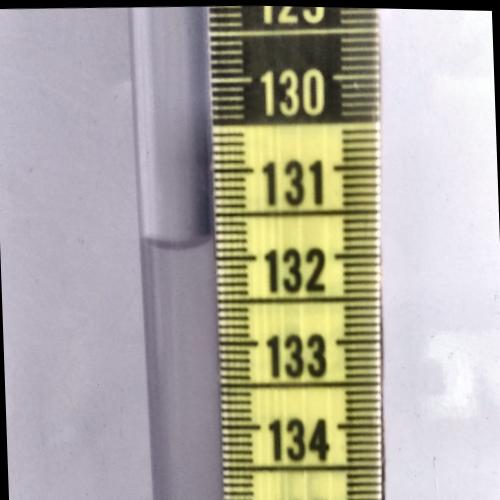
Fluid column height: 131.8 cm